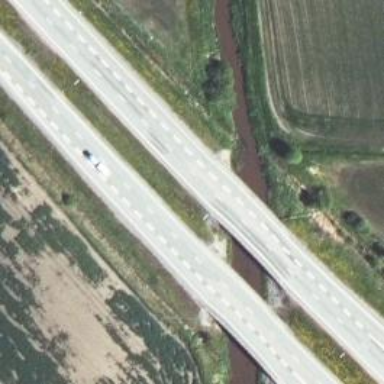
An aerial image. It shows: Asphalt bridge on motorway.